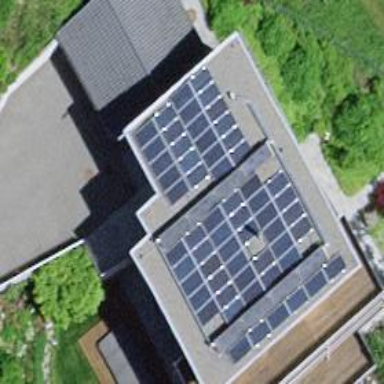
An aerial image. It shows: Solar power generator.